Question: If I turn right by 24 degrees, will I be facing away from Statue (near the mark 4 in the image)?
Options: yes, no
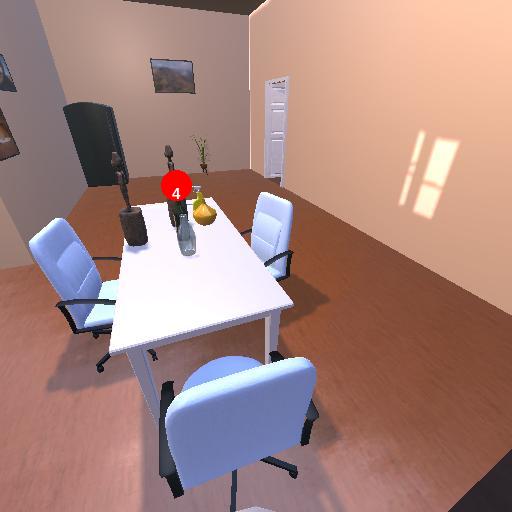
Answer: yes